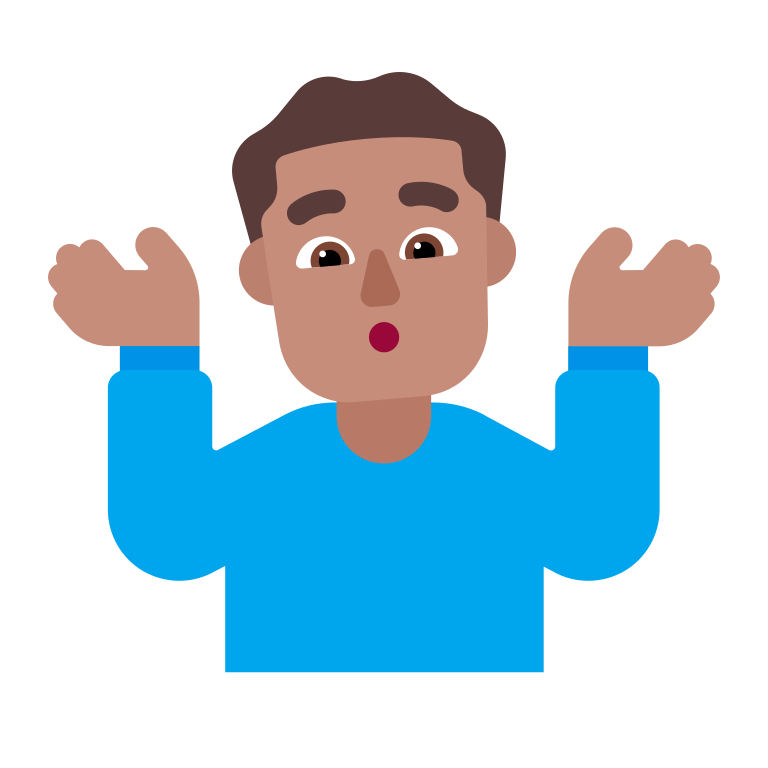
man shrugging flat